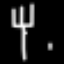
Label: fork